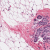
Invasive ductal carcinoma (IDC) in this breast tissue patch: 0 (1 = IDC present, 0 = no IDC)